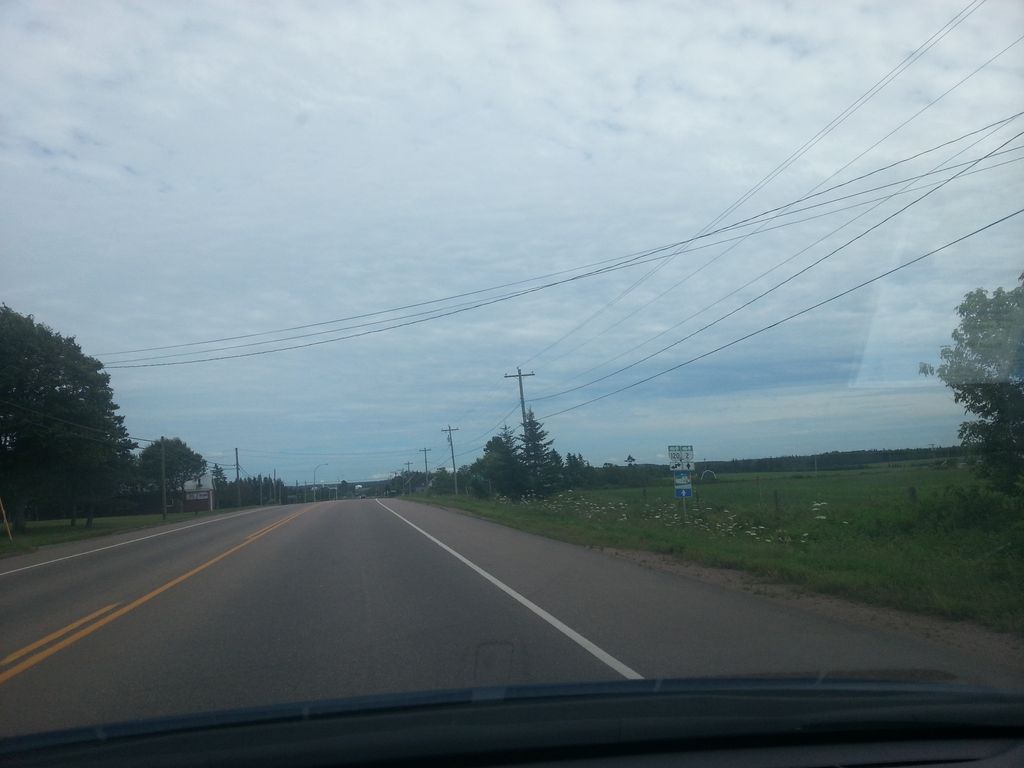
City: charlottetown